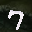
Label: 7